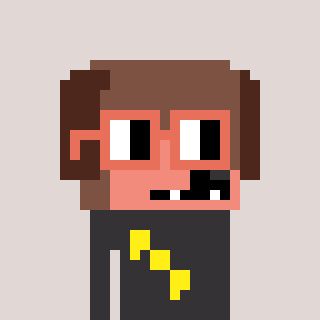
a pixel art character with square orange glasses, a dog-shaped head and a grayscale-colored body on a warm background